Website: home-depot
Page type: review-order
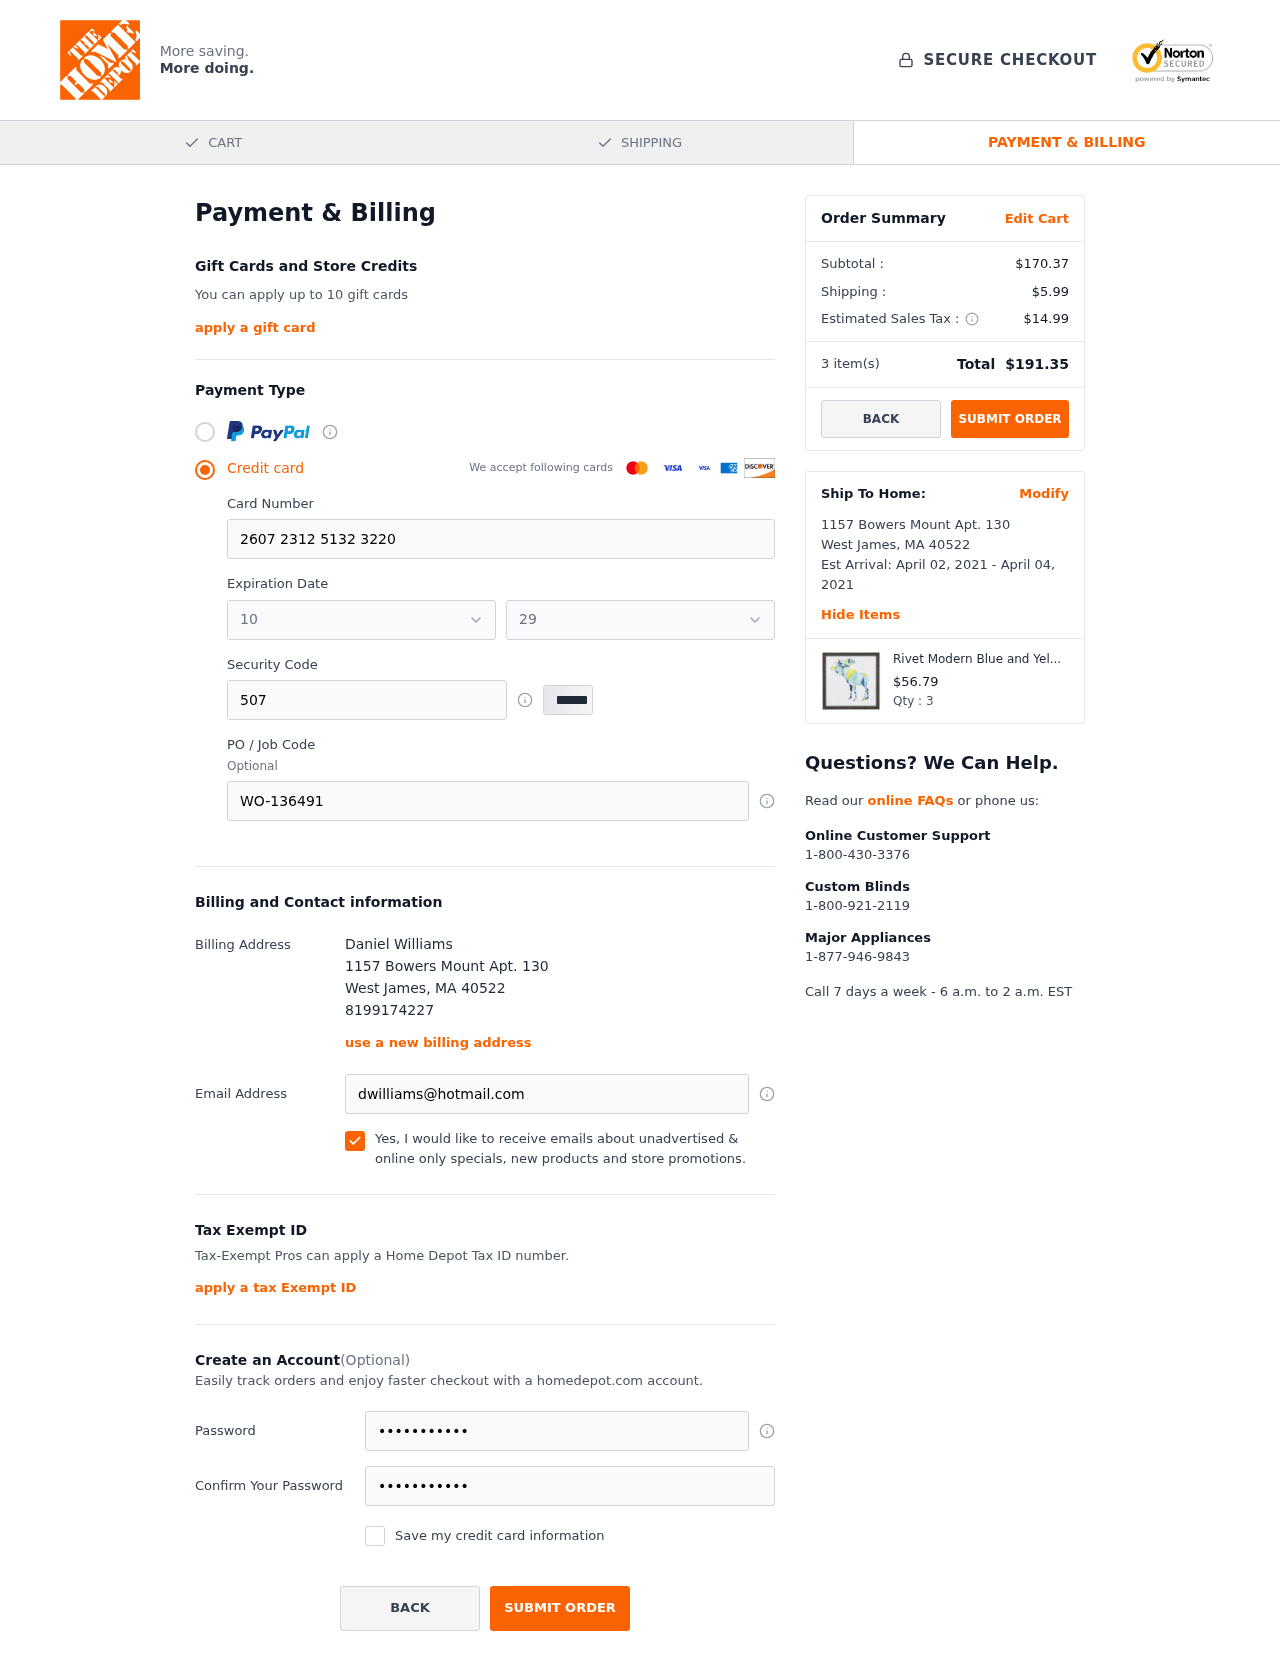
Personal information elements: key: PII_CARD_EXPIRY_MONTH
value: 10
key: PII_CARD_EXPIRY_YEAR
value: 29
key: PII_CITY
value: West James
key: PII_FULLNAME
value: Daniel Williams
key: PII_PHONE
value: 8199174227
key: PII_POSTCODE
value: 40522
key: PII_STATE_ABBR
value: MA
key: PII_STREET
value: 1157 Bowers Mount Apt. 130
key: PII_CARD_NUMBER
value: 2607 2312 5132 3220
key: PII_CARD_CVV
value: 507
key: PII_JOB_CODE
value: WO-136491
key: PII_EMAIL
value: dwilliams@hotmail.com
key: PII_STATE_ABBR3
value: MA
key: PII_POSTCODE_FULL
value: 40522
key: PII_POSTCODE_NUMERIC
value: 40522
Product elements: key: PRODUCT1_NAME
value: Rivet Modern Blue and Yellow Geometric Bear Print Framed Wall Art Décor
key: PRODUCT1_PRICE
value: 56.79
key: PRODUCT1_QUANTITY
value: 3
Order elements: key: ORDER_SUBTOTAL
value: $170.37
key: ORDER_SHIPPING_COST
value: $5.99
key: ORDER_TAX
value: $14.99
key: ORDER_NUM_ITEMS
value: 3
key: ORDER_TOTAL
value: $191.35
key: ORDER_SHIPPING_DATE
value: April 02, 2021
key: ORDER_DELIVERY_DATE
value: April 04, 2021